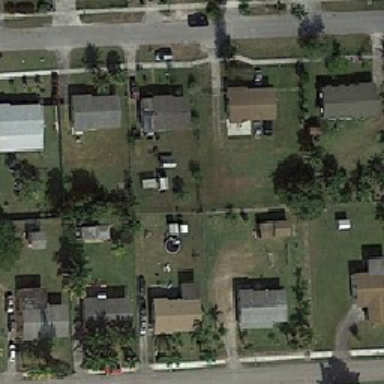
The rectangular residential includes some villas and trees .